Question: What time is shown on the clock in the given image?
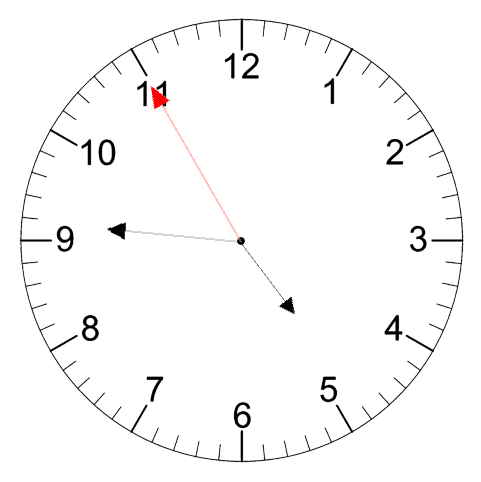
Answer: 04:45:55